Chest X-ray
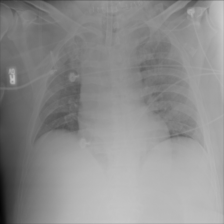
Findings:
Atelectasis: negative
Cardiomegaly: negative
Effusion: negative
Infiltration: negative
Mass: negative
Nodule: negative
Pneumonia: negative
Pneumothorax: negative
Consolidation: negative
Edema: negative
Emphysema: negative
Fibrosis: negative
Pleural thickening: negative
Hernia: negative